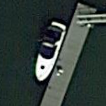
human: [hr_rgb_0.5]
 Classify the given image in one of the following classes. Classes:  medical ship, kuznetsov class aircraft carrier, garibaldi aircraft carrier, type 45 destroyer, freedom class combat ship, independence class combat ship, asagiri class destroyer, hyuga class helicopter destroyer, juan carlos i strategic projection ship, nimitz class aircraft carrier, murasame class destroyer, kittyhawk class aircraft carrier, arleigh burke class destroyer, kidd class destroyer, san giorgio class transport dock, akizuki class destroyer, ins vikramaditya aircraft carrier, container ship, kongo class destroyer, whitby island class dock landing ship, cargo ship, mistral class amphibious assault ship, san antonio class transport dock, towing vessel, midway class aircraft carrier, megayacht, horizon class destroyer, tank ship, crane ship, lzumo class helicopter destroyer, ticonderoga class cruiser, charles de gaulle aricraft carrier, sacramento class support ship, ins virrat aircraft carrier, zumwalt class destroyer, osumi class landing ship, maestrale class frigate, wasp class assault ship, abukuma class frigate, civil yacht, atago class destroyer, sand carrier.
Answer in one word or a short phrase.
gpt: Civil yacht